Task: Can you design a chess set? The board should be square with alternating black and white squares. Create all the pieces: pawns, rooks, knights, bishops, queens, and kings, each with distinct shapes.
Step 2591:
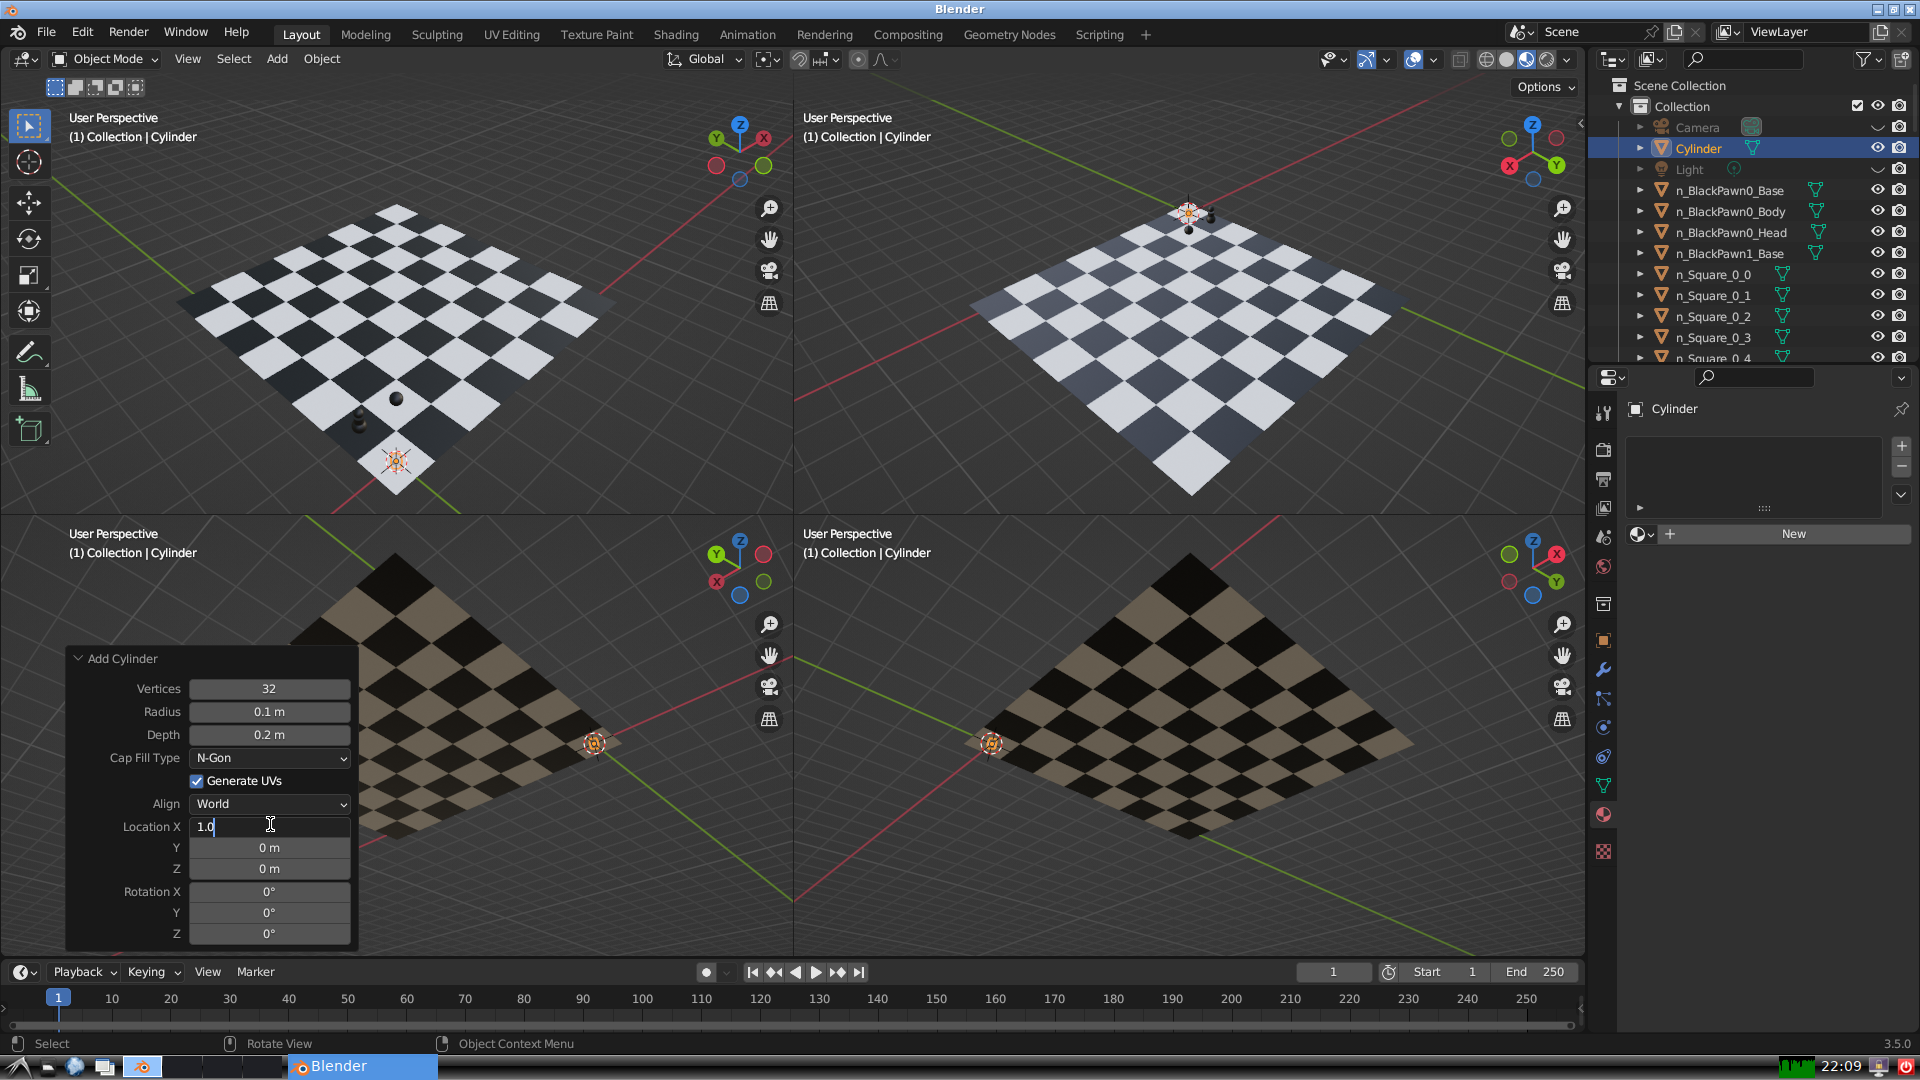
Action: {"key_press": ['Return']}